Question:
When I added a action segue(push) to the cell of the table view, the thing you see in the picture appeared in the right end of the cell.
How can I hide this?
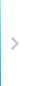
Answer: try this out
'''
cell.accessoryType = UITableViewCellAccessoryNone;
'''
Hope it helps!